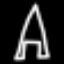
Label: The Eiffel Tower